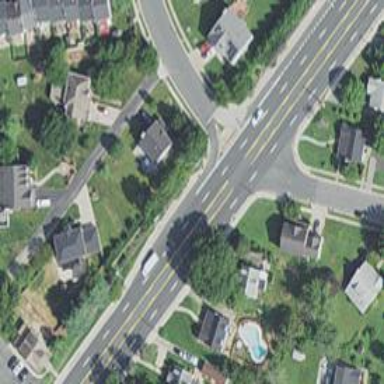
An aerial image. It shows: Residential road.